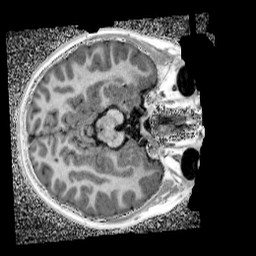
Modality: UNIT1_denoised
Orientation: axial
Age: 9
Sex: male
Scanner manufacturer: siemens
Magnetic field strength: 3 T
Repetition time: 4 s
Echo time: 0.00299 s